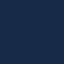
Land use / land cover class: SeaLake